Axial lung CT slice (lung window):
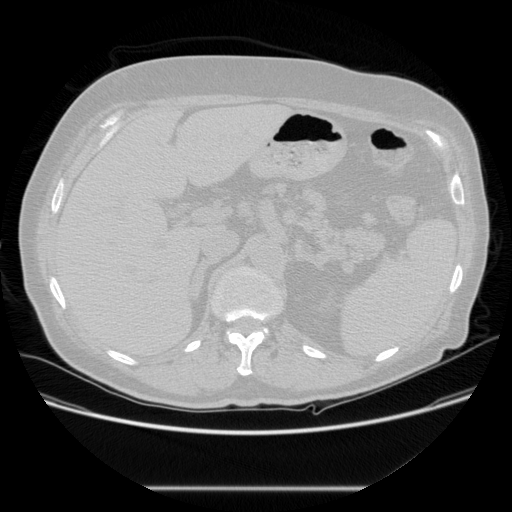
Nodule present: no